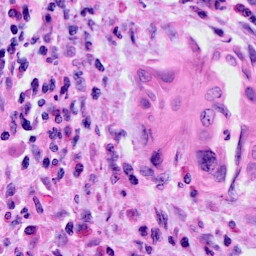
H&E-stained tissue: Cervix